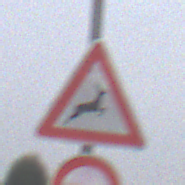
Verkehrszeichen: WildwechselLinks
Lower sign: Ueberholverbot
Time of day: Midday
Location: Outdoor (Suburban)
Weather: Overcast
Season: NotSpecified
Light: Natural